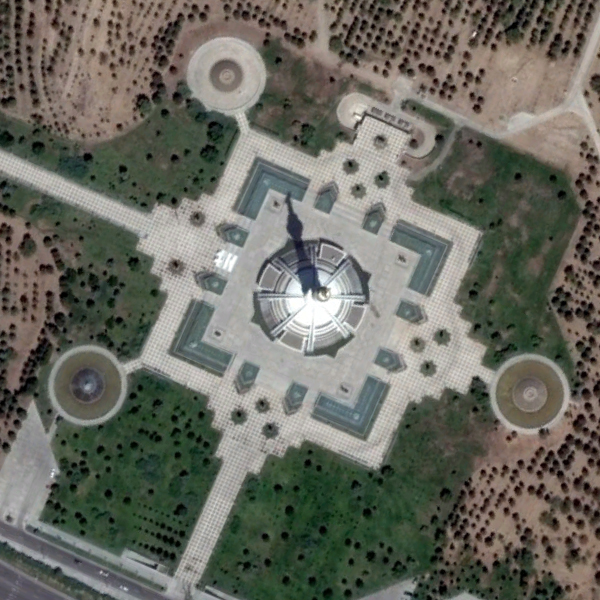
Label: Square